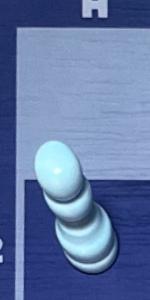
Label: Pawn_White